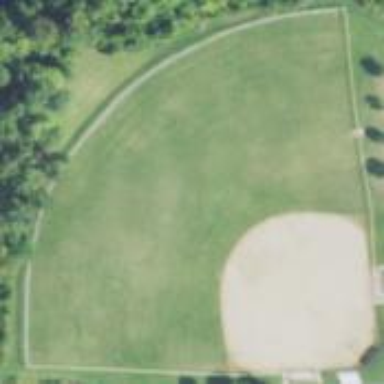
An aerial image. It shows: Baseball pitch for leisure land.